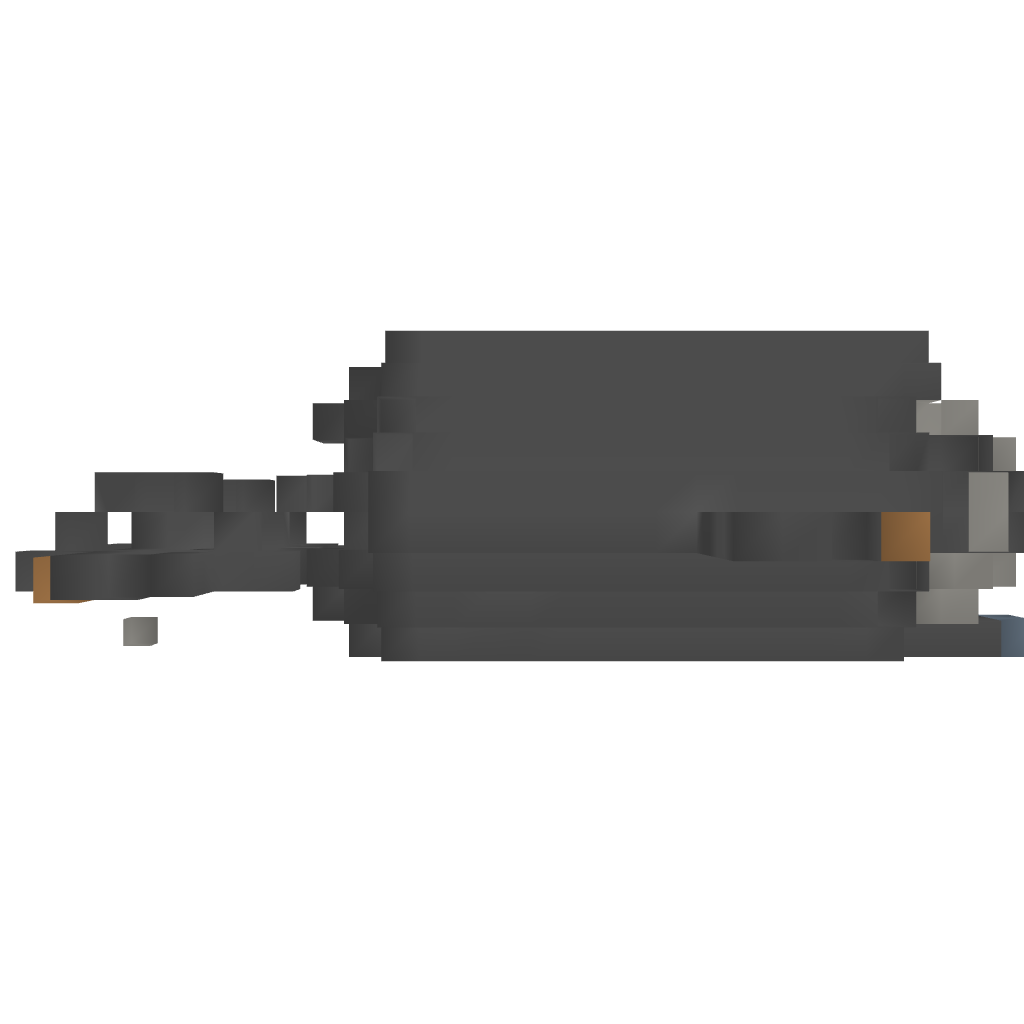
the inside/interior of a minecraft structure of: Small Atlantis Sub